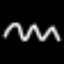
Label: squiggle